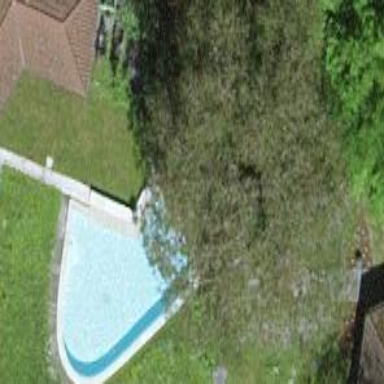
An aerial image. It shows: Swimming pool located in leisure land.